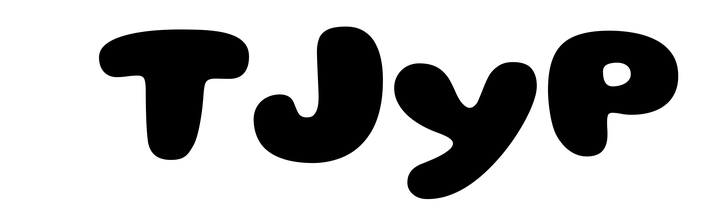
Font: Gluten_ExtraBold